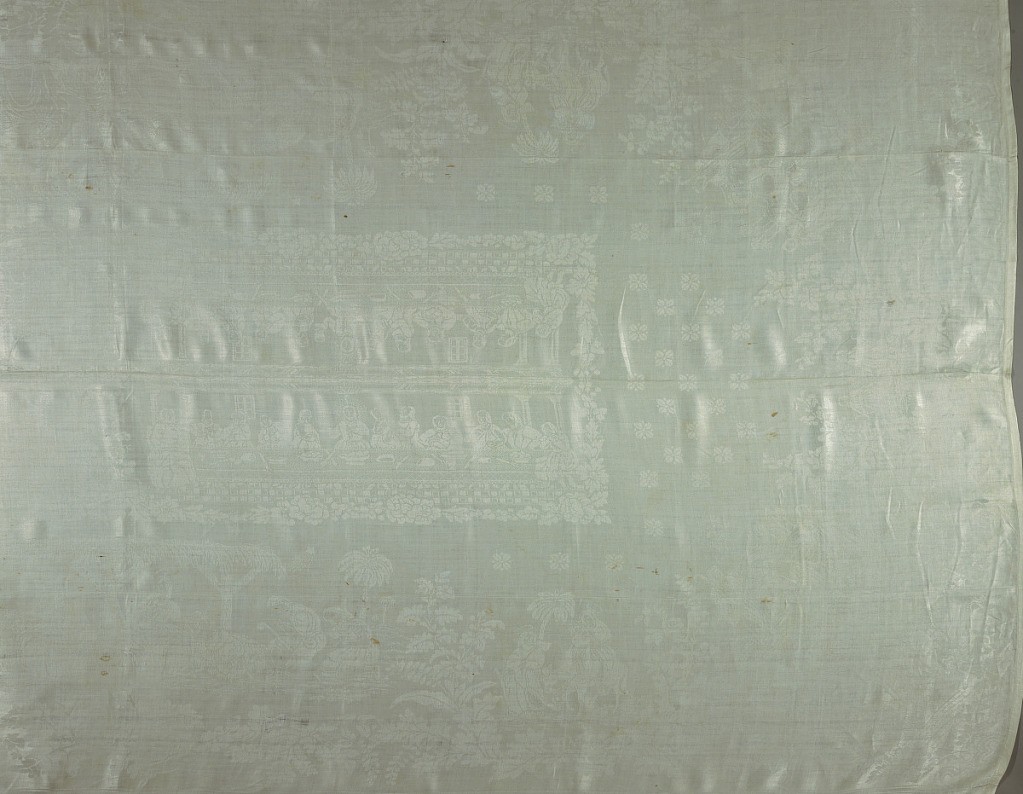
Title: Last Supper
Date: mid-19th century
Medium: linen Technique: damask
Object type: Tablecloth
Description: White tablecloth with a central design showing the Last Supper repeated in two directions. Border composed of a scrolling vine interrupted by Biblical scenes. Loosely scattered floral forms are in the intervening space.